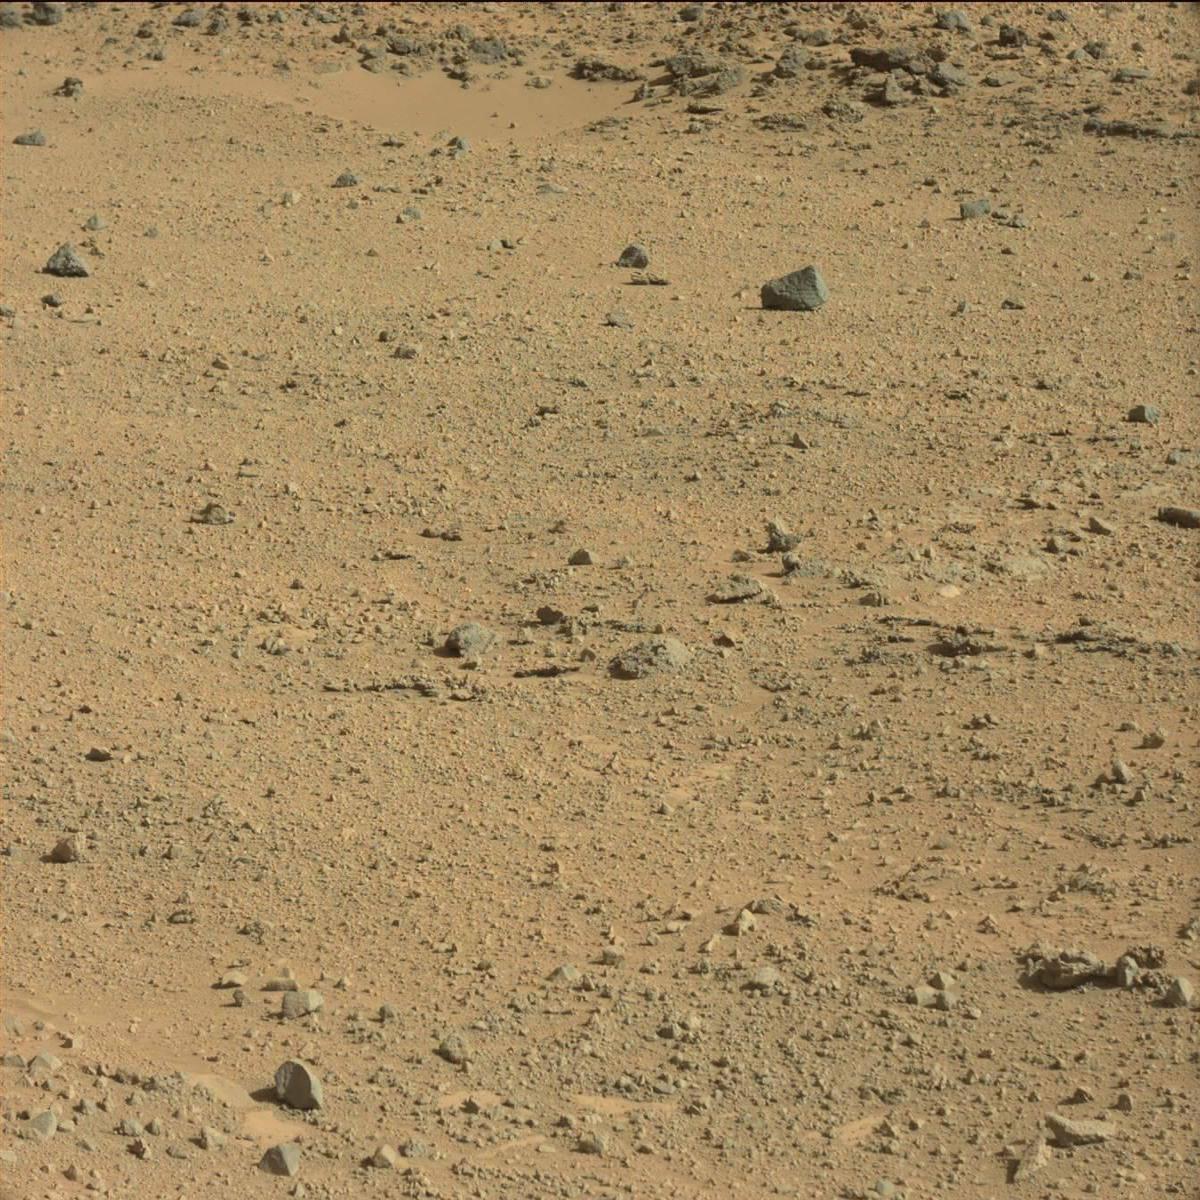
Terrain classes present: Bedrock, Rock, Sand / Soil